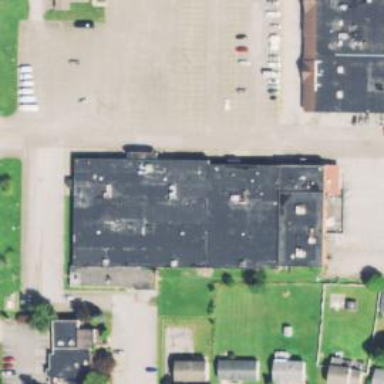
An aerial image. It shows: Building that houses bowling alley.